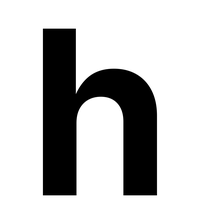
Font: Inter_Bold